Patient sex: M
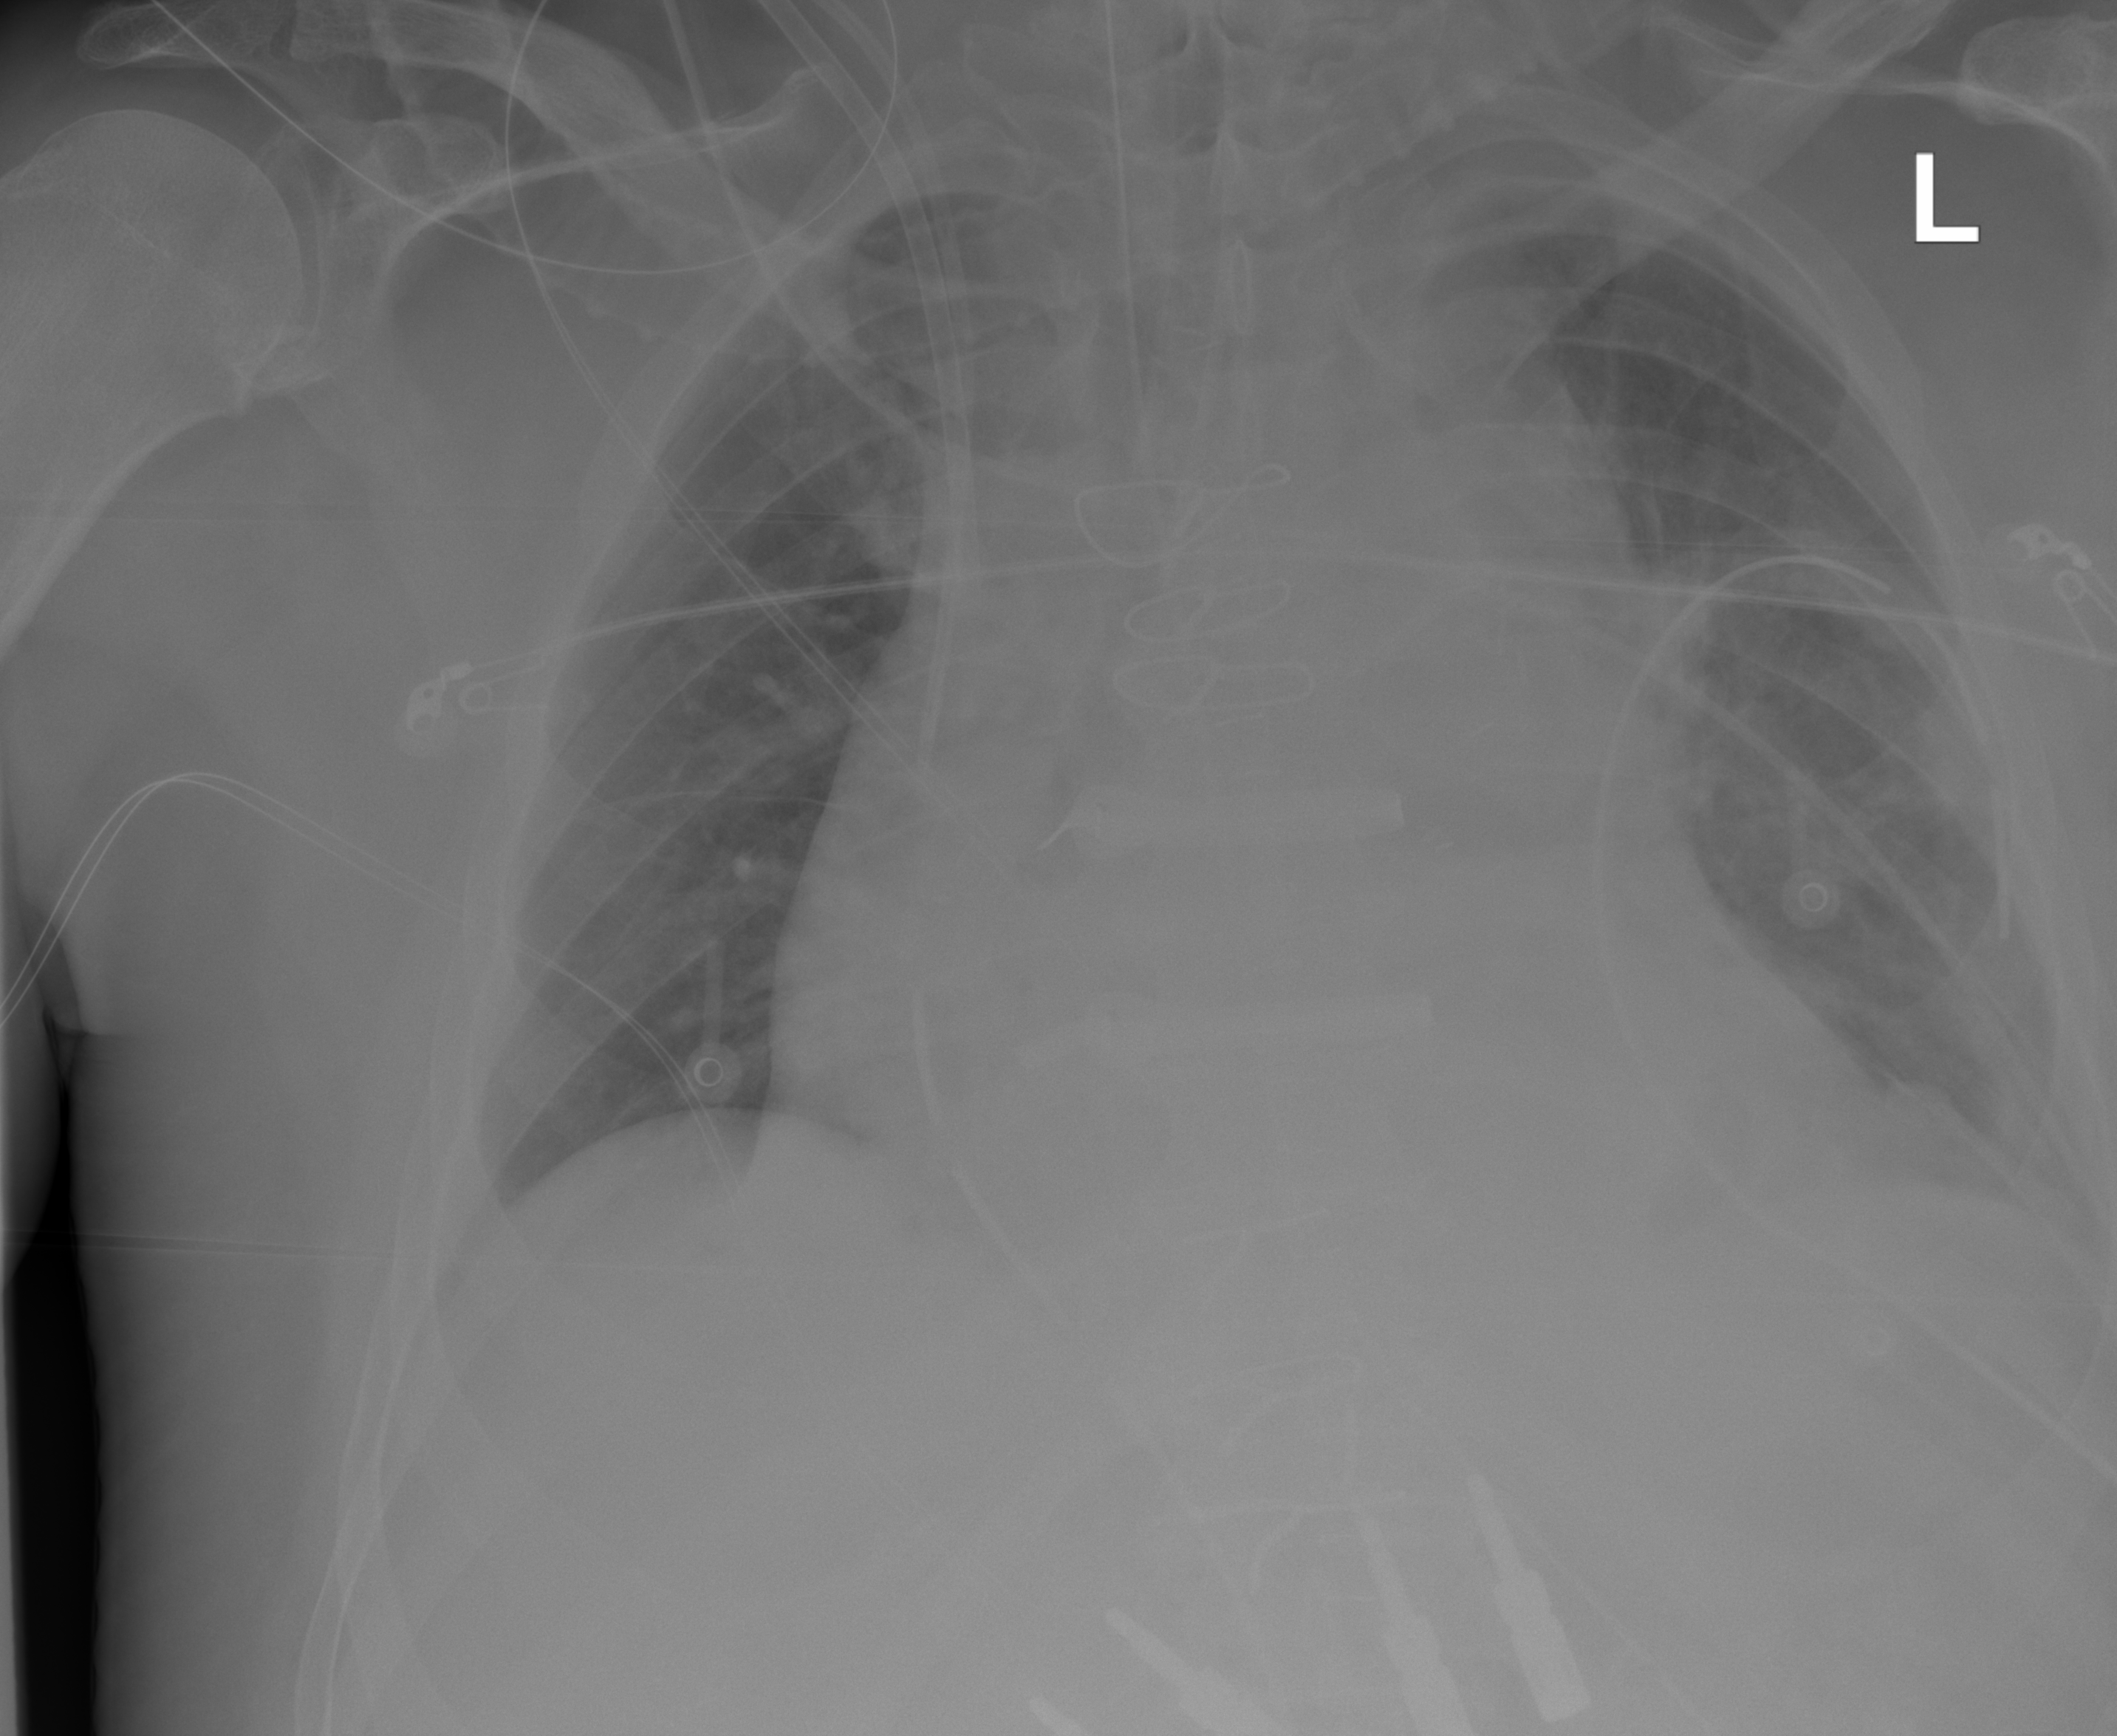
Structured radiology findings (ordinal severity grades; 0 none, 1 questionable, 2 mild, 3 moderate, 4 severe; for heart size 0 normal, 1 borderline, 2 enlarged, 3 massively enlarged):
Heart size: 3
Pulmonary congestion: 2
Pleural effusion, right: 0
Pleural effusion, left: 0
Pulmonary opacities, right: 0
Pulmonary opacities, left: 0
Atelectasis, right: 0
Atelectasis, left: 2